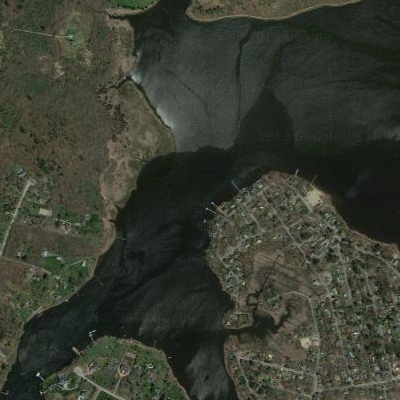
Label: dRiverLake